Question:
I can show you in the prnt screen above the layout i actually have with my xml and the layout i pretend to have. I have made a few changes in the Relative Layout settings but cant solve it.
Here is the code:
'''
<?xml version="1.0" encoding="utf-8"?>
<LinearLayout xmlns:android="http://schemas.android.com/apk/res/android"
android:layout_width="match_parent"
android:layout_height="match_parent"
android:background="@color/BackGroundColor"
android:orientation="vertical"
android:scaleType="center" >
<View
android:layout_width="match_parent"
android:layout_height="2dp"
android:layout_marginBottom="0dp"
android:layout_marginLeft="0dip"
android:layout_marginRight="0dip"
android:background="@color/BlueOcean" />
<GridView
android:id="@+id/grid"
android:layout_width="wrap_content"
android:layout_height="wrap_content"
android:layout_gravity="center"
android:layout_margin="4dp"
android:columnWidth="100dp"
android:horizontalSpacing="5dip"
android:listSelector="@layout/gridview_selector"
android:numColumns="3"
android:padding="1dp"
android:scaleType="fitCenter"
android:stretchMode="columnWidth"
android:verticalSpacing="4dp" />
<RelativeLayout
android:id="@+id/overviewBottomBar"
android:layout_width="match_parent"
android:layout_height="50dp"
android:layout_gravity="bottom"
android:gravity="top"
android:background="@layout/overviewbottombar_selector"
android:textSize="14sp">
<TextView
android:id="@+id/overviewScreenLeft"
android:layout_width="wrap_content"
android:layout_height="wrap_content"
android:layout_alignParentLeft="true"
android:layout_alignParentTop="true"
android:layout_marginLeft="39dp"
android:text="Left"
android:textColor="@color/holo_blue_dark" />
<View
android:id="@+id/overviewBottomBarDividerLeft"
android:layout_width="1dp"
android:layout_height="32dp"
android:layout_centerVertical="true"
android:layout_marginLeft="39dp"
android:layout_toRightOf="@+id/overviewScreenLeft"
android:background="@color/darker_gray" />
<TextView
android:id="@+id/overviewScreenCenter"
android:layout_width="wrap_content"
android:layout_height="wrap_content"
android:layout_alignBaseline="@+id/overviewScreenLeft"
android:layout_alignBottom="@+id/overviewScreenLeft"
android:layout_centerHorizontal="true"
android:text="Center"
android:textColor="@color/holo_blue_dark" />
<View
android:id="@+id/overviewBottomBarDividerRight"
android:layout_width="1dp"
android:layout_height="32dp"
android:layout_centerVertical="true"
android:layout_marginLeft="38dp"
android:layout_toRightOf="@+id/overviewScreenCenter"
android:background="@color/darker_gray" />
<TextView
android:id="@+id/overviewScreenRight"
android:layout_width="wrap_content"
android:layout_height="wrap_content"
android:layout_alignBaseline="@+id/overviewScreenCenter"
android:layout_alignBottom="@+id/overviewScreenCenter"
android:layout_alignParentRight="true"
android:layout_marginRight="39dp"
android:text="Right"
android:textColor="@color/holo_blue_dark" />
</RelativeLayout>
</LinearLayout>
'''
Whats wrong with it?
Thanks
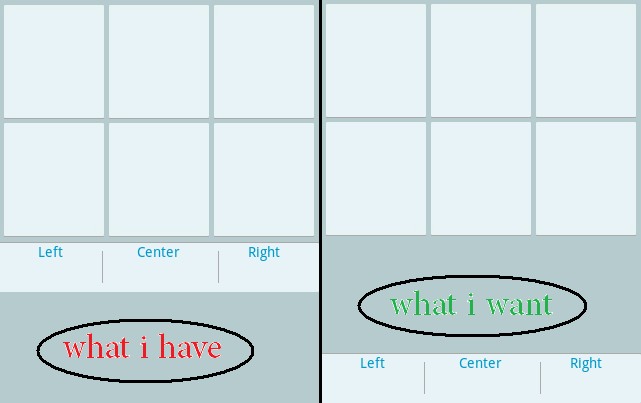
Answer: The problem is not the RelativeLayout but the LinearLayout that layouts it's children from top to bottom. The easiest way I can think of, is to add a spacer View with layout_weight="1" between the GridView and the RelativeLayout like so:
'''
<GridView ... />
<!-- spacer view taking up all excess space -->
<View android:id="@+id/spacer"
android:layout_width="fill_parent"
android:layout_height="0dp"
android:layout_weight="1"
/>
<RelativeLayout ... />
'''